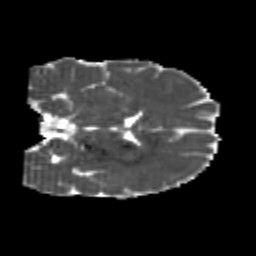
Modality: MD
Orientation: coronal
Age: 22
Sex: male
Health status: healthy
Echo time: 0.074 s